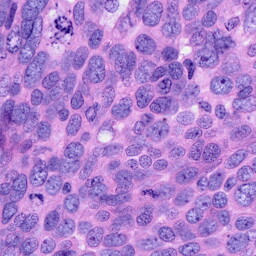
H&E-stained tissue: Ovarian